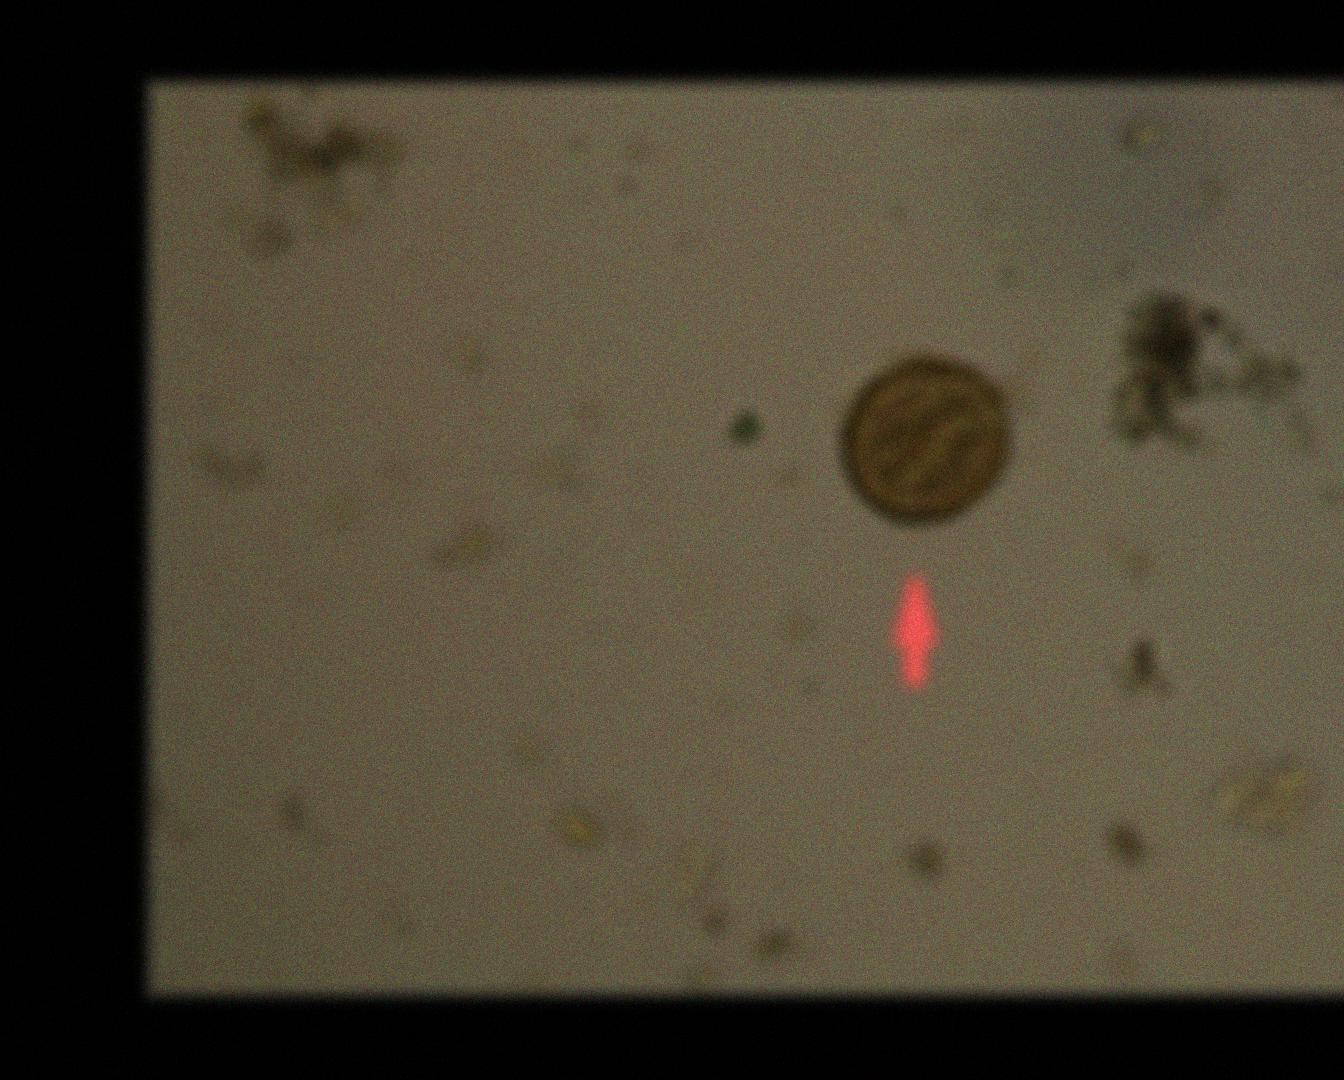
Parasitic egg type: Ascaris lumbricoides